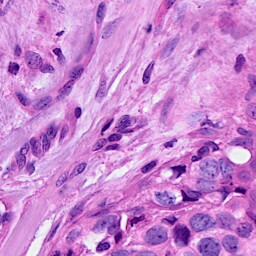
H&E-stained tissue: Breast